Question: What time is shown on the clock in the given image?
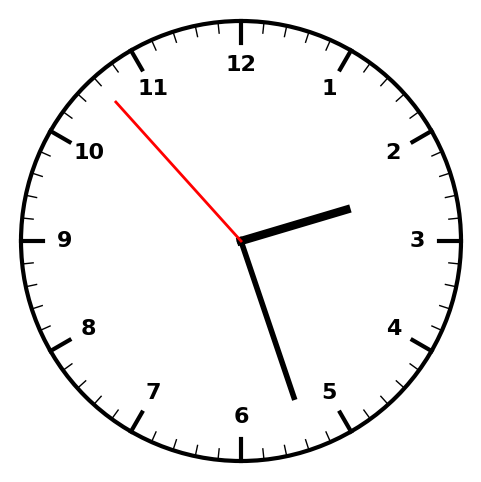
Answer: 02:26:53